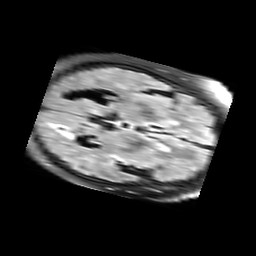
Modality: FLAIR
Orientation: axial
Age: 66
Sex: female
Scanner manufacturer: philips
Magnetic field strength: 3 T
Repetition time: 11 s
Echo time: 0.12 s